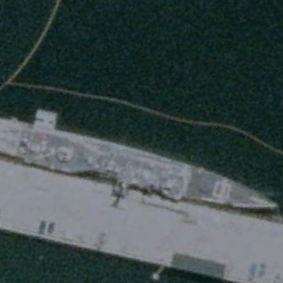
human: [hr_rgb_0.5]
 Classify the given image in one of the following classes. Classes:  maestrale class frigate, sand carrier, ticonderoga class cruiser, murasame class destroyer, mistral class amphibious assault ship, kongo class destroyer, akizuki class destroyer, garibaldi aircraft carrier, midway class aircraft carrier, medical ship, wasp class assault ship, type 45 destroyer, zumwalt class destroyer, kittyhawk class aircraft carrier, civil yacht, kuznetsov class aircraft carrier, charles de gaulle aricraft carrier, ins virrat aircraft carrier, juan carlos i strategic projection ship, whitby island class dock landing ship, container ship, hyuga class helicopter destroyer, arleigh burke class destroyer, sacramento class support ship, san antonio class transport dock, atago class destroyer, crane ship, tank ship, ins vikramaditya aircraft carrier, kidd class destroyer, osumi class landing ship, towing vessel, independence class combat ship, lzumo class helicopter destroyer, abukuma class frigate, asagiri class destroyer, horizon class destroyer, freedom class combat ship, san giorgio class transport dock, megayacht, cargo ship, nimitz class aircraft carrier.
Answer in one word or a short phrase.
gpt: Ticonderoga class cruiser